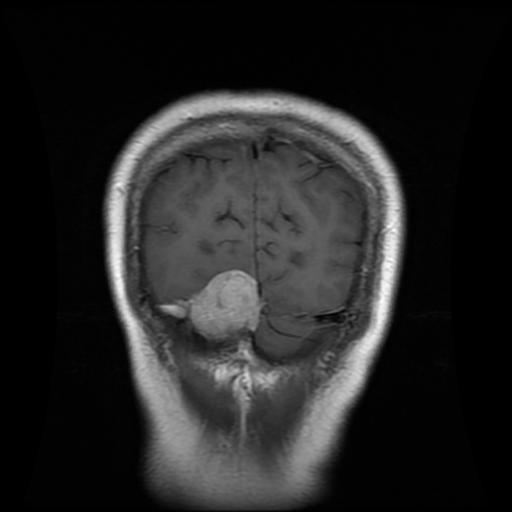
Label: meningioma